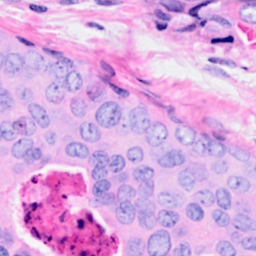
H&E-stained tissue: Breast